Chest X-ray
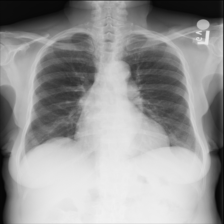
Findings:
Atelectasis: negative
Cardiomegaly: negative
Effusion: negative
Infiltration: negative
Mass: negative
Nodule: negative
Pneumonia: negative
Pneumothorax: negative
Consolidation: negative
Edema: negative
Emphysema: negative
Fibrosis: negative
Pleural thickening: negative
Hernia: negative